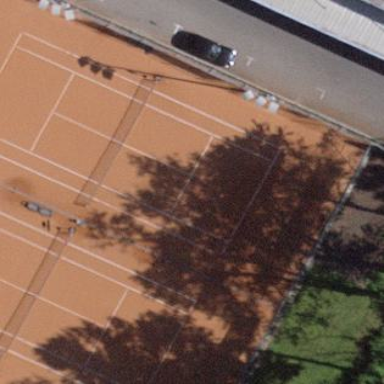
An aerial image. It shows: Tennis court on the leisure land pitch.